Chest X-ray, PA view. Patient: 63 years old, sex M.
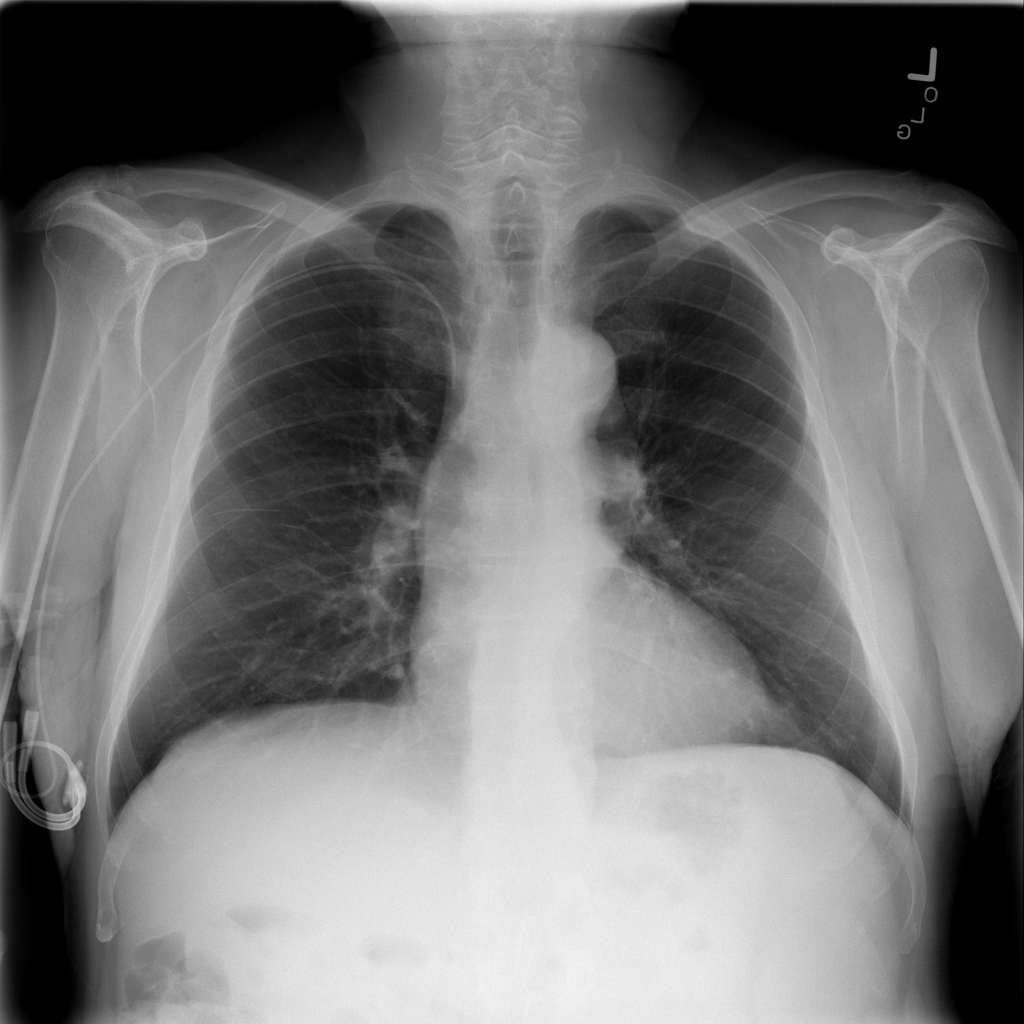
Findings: No Finding